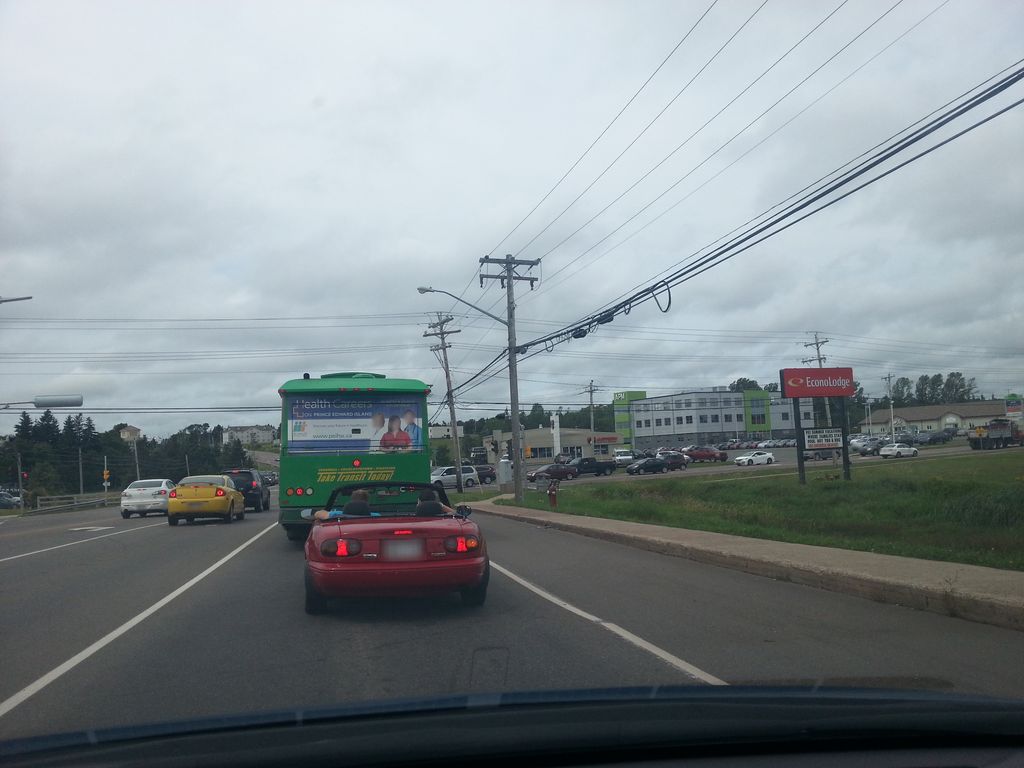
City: charlottetown